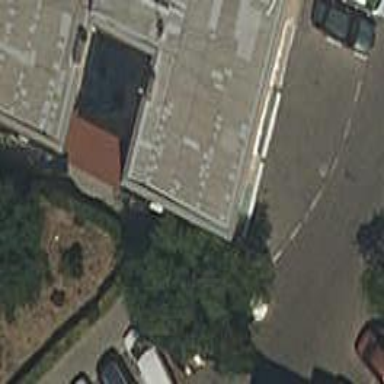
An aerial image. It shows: Car repair shop.